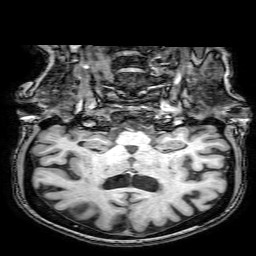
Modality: T1w
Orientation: sagittal
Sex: female
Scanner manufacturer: philips
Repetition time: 0.008129 s
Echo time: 0.00373 s